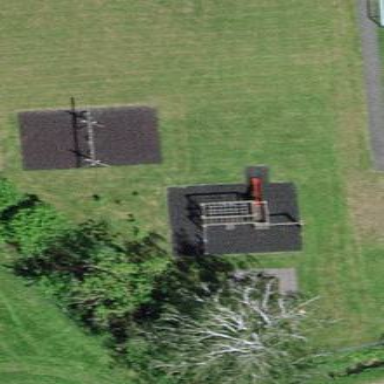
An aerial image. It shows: Playground area with tartan surface.